Field crop: maize
Growth stage: 2
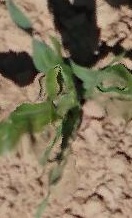
Species: maize